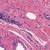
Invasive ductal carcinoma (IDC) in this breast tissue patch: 0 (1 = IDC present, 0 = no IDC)